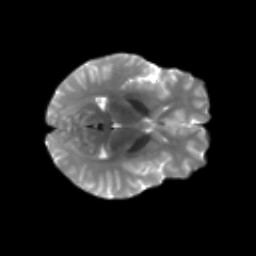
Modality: T2w
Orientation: axial
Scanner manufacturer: siemens
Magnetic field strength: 3 T
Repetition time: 4.16 s
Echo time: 0.0806 s